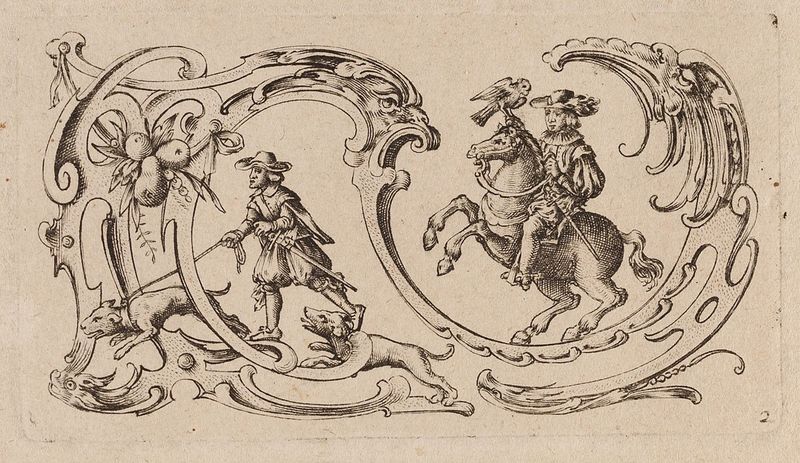
Titel: Groteske aus der Folge 'Neües Groteschgen-Büchlein'
Künstler: Johann Smisek
Standort: Hamburg
Institution: Museum für Kunst und Gewerbe Hamburg
Schlagwörter: mann, vogel, männer, zeichnung, hund, hunde, tier, tiere, ornament, pferd, reiter, frucht, früchte, papier, laufen, grafik, graphik, ornamente, fotografie, photographie, druckgraphik, druckgrafik, radierung, stich, schwert, jagd, verfolgung, jagen, groteske, wasserzeichen, knorpelwerk, reproduktionen, druckerzeugnisse, schweifwerk, vögel, ornamentstich, vorlageblätter